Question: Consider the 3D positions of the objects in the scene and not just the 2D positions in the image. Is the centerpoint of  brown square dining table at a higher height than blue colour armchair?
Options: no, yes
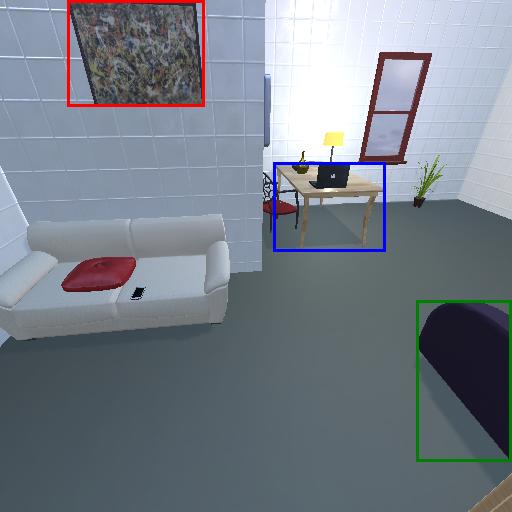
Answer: no